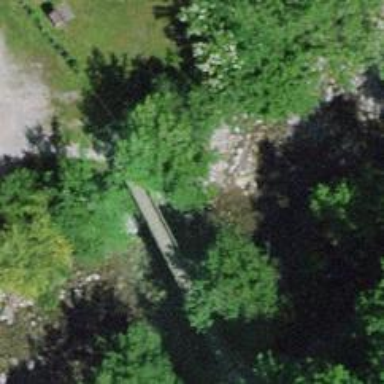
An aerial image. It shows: Path leading to bridge.